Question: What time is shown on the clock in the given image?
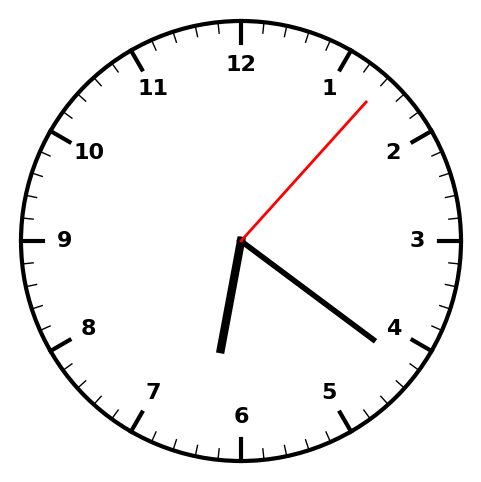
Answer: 06:21:07